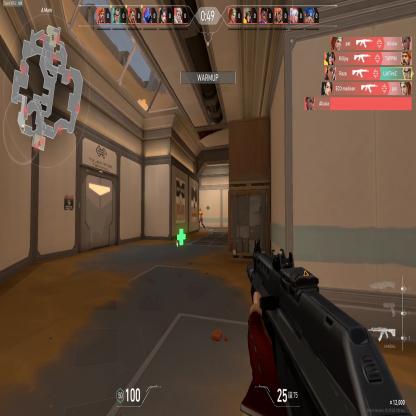
Label: enemy